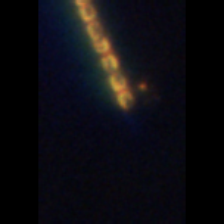
Taxon: Chaetoceros
Group: Diatoms